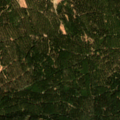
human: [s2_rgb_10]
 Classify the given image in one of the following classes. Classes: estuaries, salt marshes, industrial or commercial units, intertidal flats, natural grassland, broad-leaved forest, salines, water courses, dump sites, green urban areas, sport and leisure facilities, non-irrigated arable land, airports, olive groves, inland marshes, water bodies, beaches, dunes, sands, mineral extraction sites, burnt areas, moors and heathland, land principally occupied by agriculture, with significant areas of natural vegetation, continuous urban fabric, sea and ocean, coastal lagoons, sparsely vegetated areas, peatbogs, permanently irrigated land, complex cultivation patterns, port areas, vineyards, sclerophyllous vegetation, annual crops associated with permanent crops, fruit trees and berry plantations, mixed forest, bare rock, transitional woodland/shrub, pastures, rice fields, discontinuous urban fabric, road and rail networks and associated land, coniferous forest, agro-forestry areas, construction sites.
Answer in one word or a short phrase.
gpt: coniferous forest